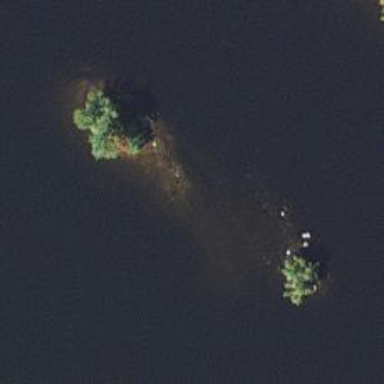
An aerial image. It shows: Islet.